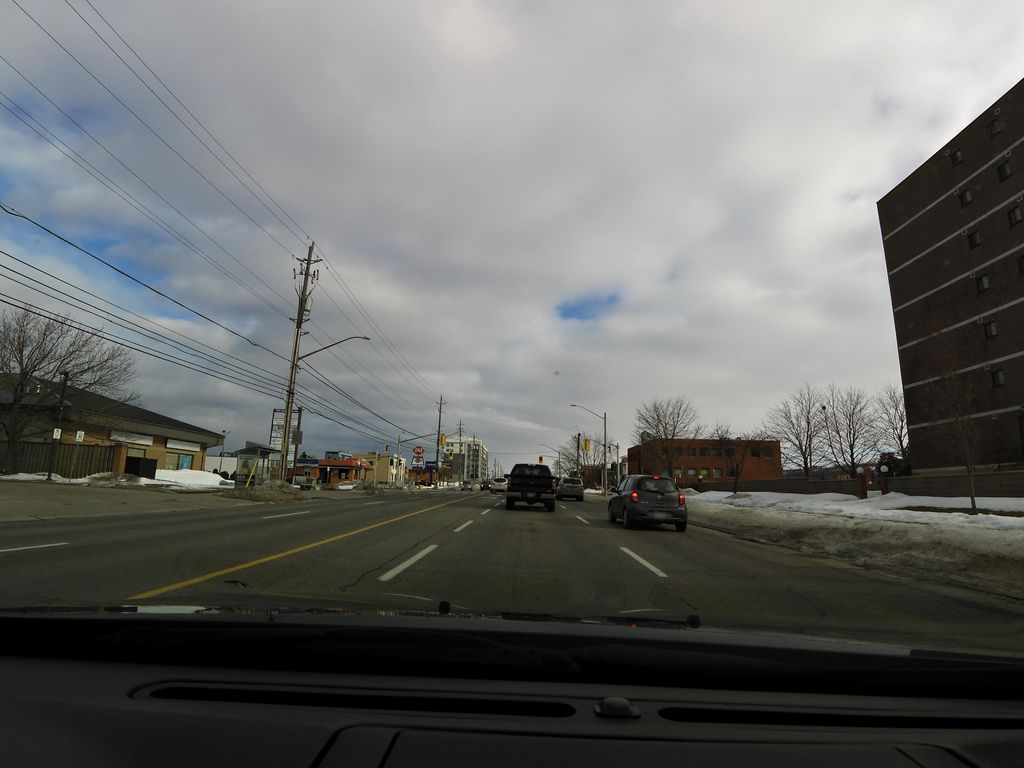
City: hamilton